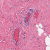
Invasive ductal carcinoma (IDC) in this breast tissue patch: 0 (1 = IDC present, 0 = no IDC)